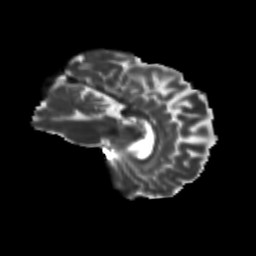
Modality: T2w
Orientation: sagittal
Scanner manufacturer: siemens
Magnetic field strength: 3 T
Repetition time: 9.2 s
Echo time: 0.084 s